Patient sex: M
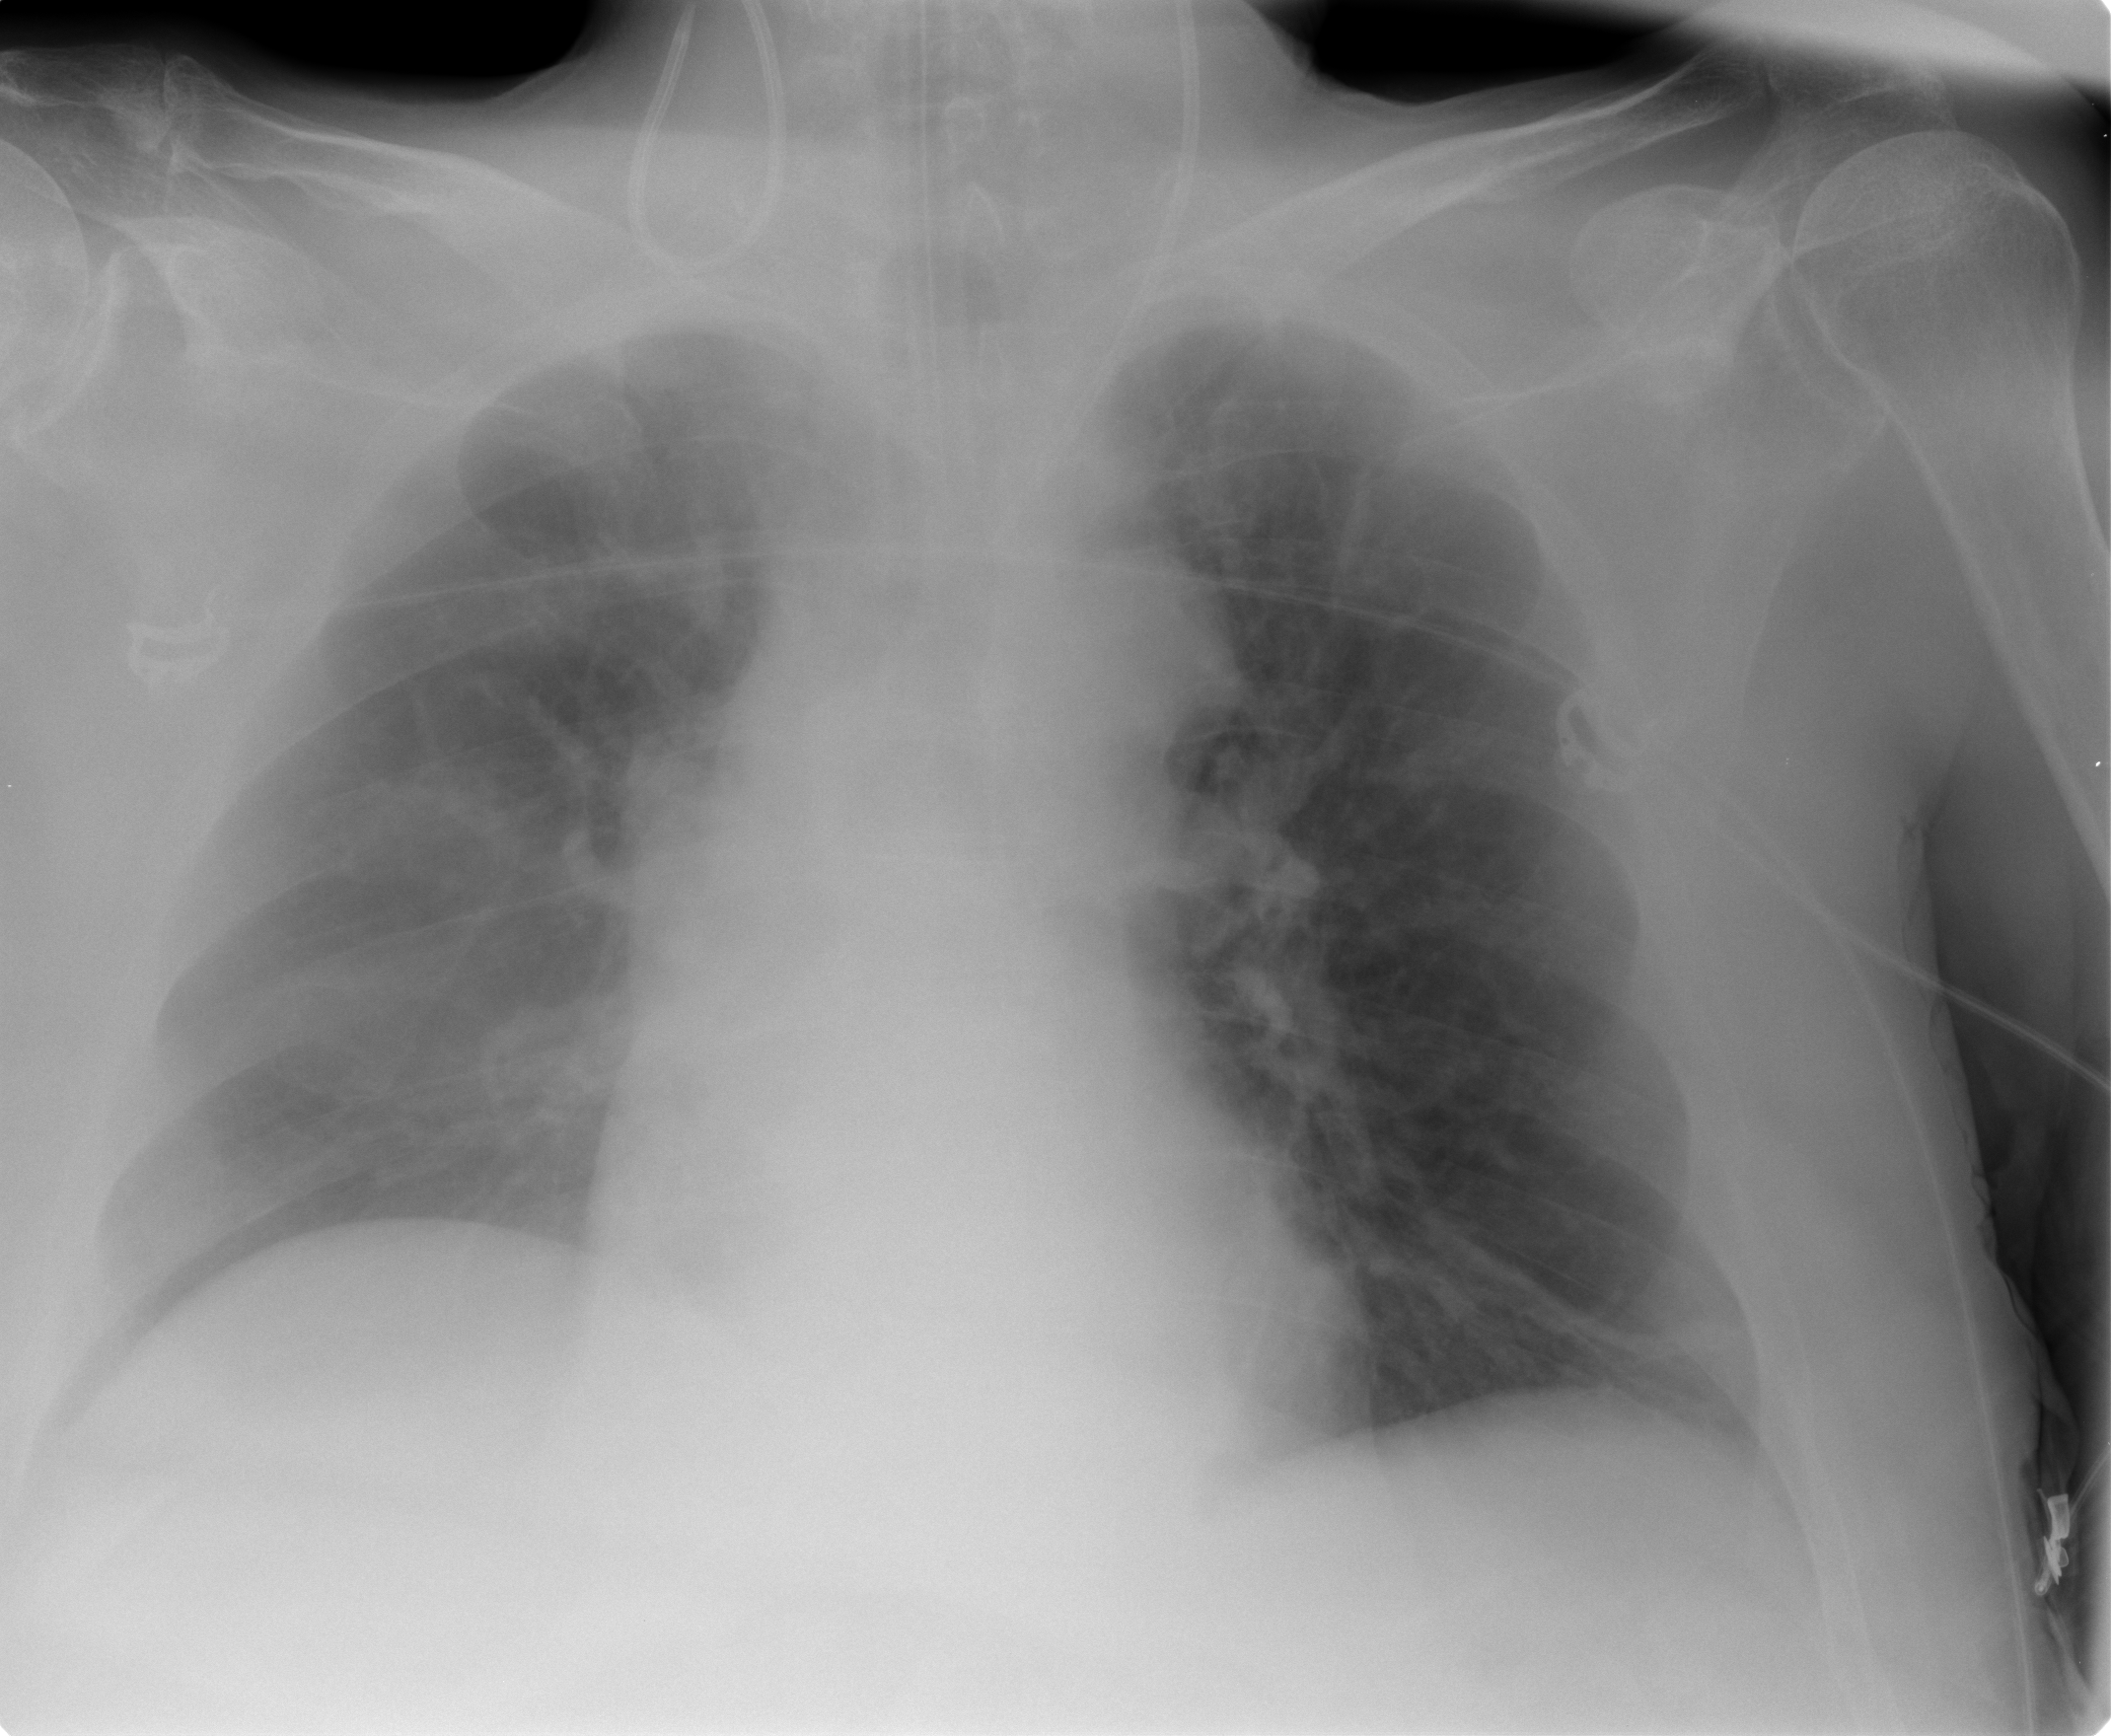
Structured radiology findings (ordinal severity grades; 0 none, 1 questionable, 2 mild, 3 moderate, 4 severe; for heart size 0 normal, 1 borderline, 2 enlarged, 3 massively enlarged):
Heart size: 0
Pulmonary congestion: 0
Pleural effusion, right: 2
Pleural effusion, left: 0
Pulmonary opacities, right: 0
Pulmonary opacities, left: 0
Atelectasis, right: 1
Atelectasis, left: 1